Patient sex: M
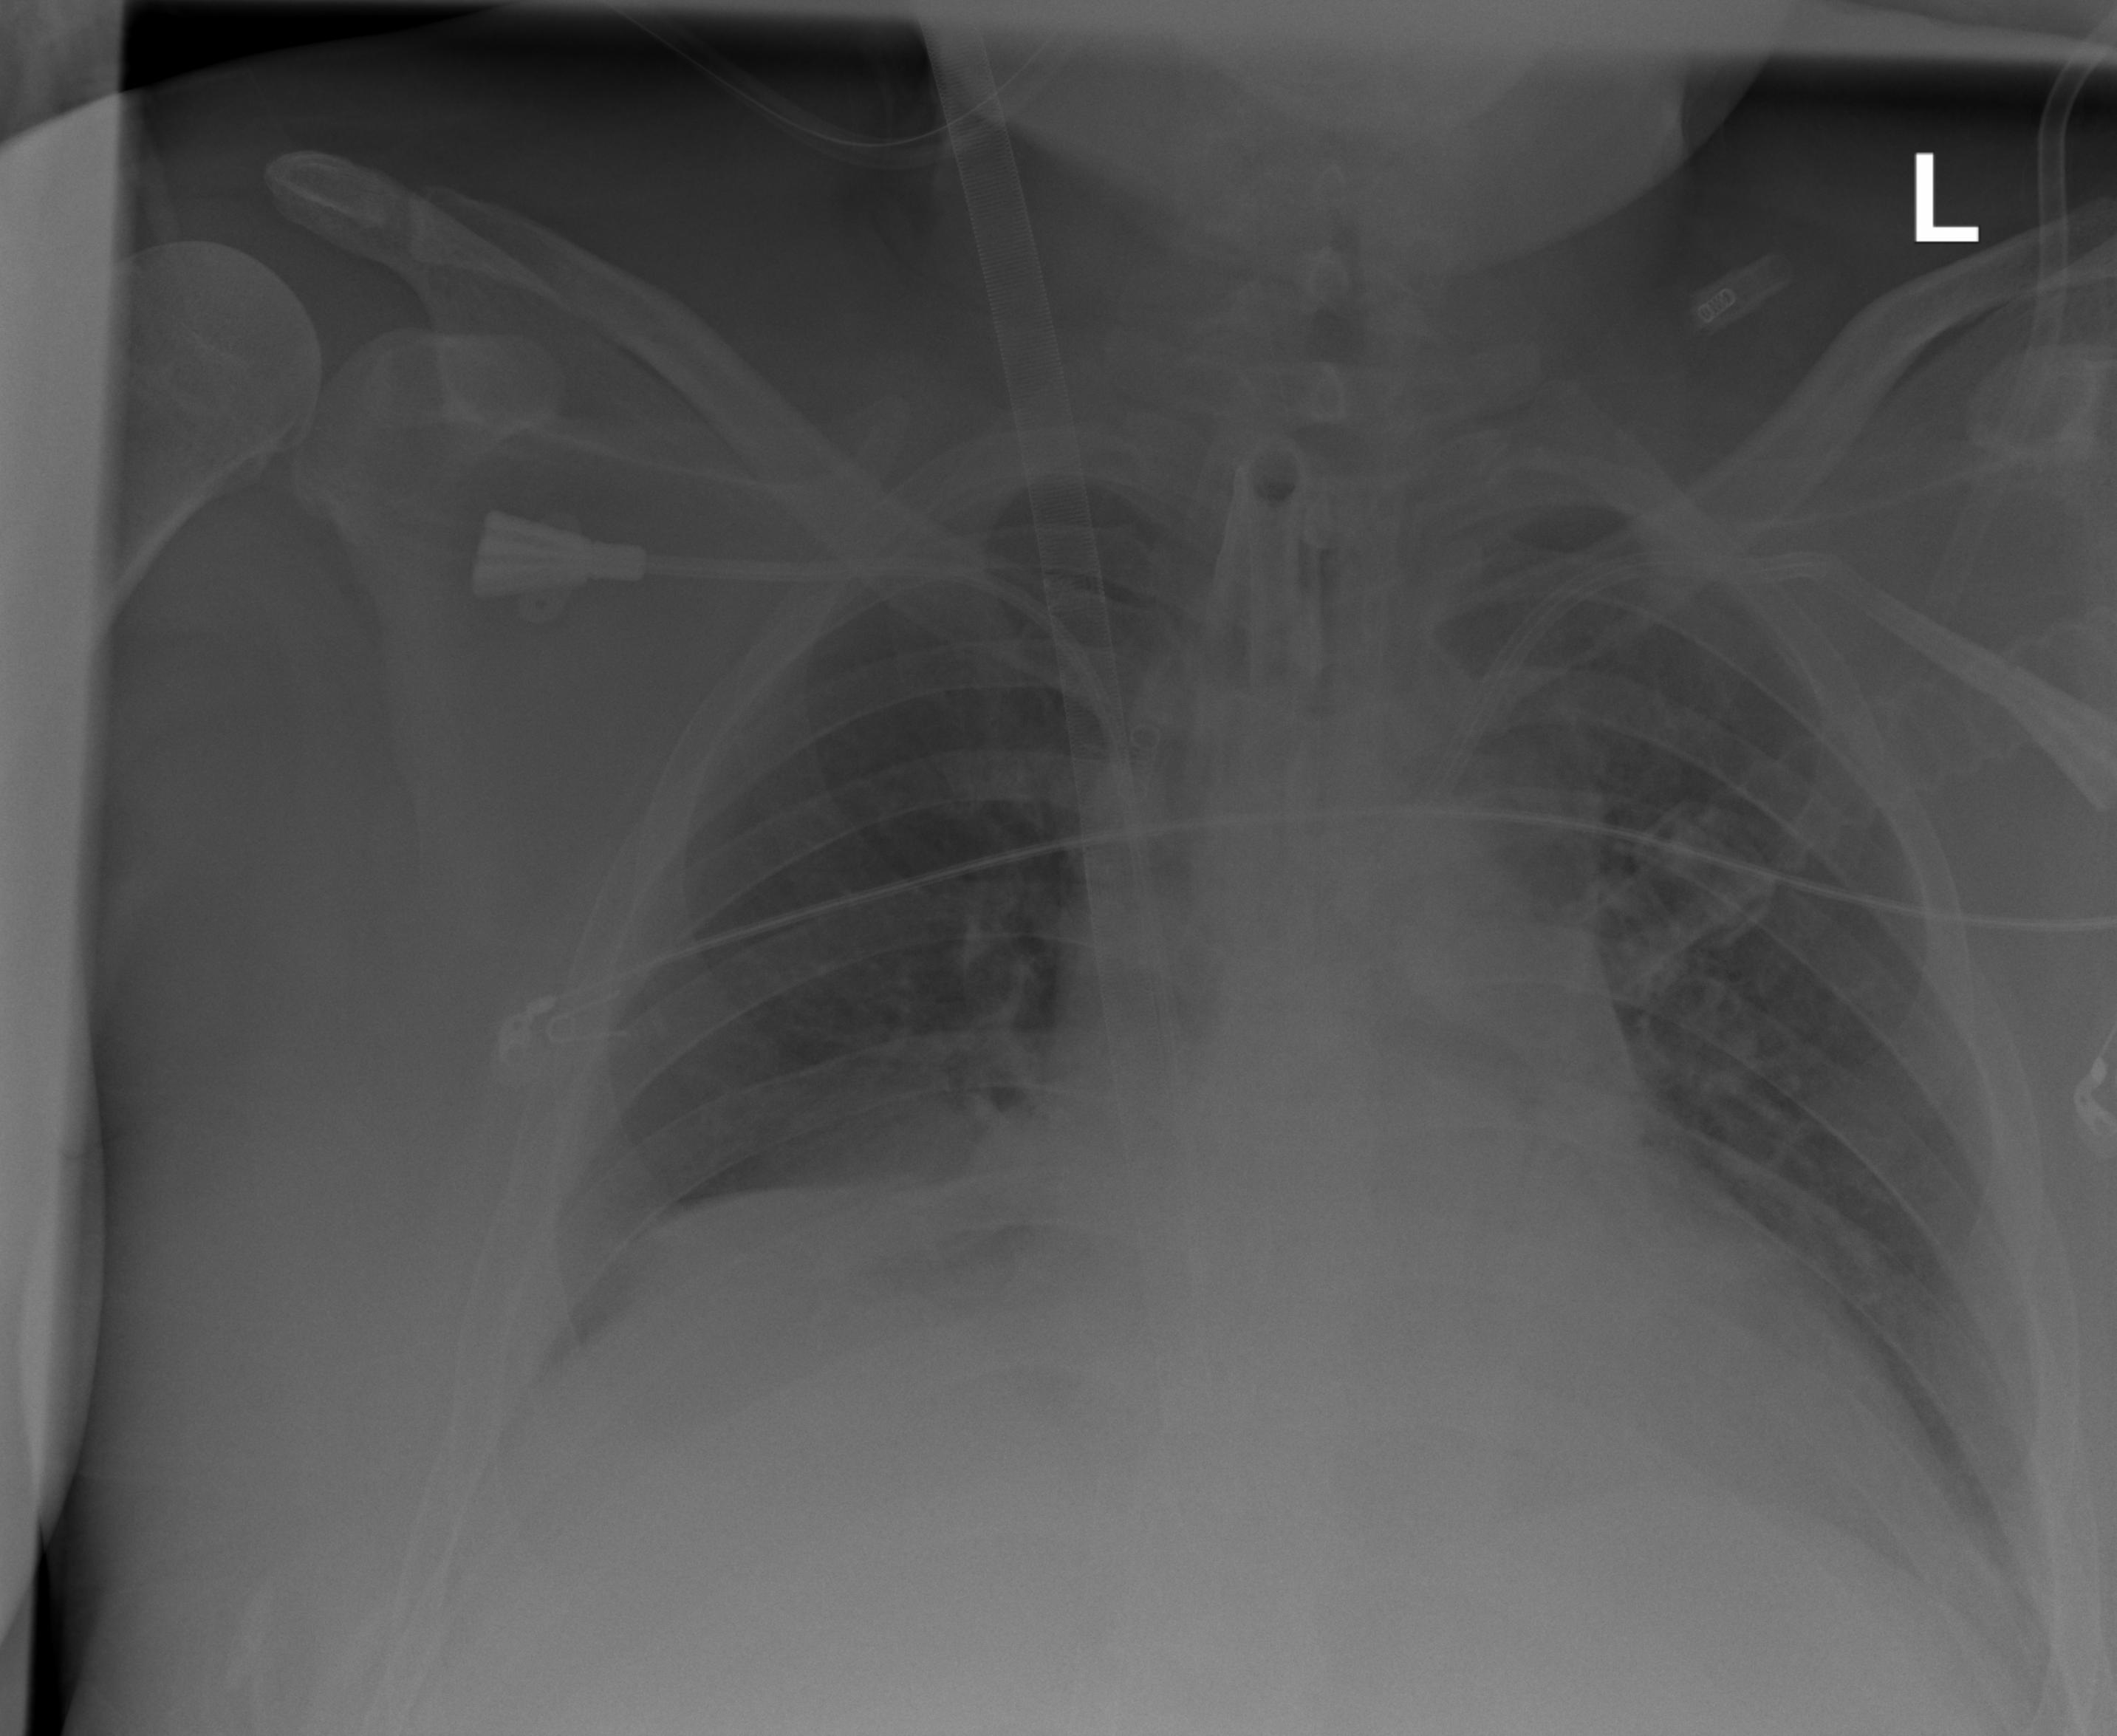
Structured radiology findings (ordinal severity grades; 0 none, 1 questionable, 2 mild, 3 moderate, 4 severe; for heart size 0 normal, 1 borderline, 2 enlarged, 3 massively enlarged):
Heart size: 2
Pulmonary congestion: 0
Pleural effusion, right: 2
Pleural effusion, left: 2
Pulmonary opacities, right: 1
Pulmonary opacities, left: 0
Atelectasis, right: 2
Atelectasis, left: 2